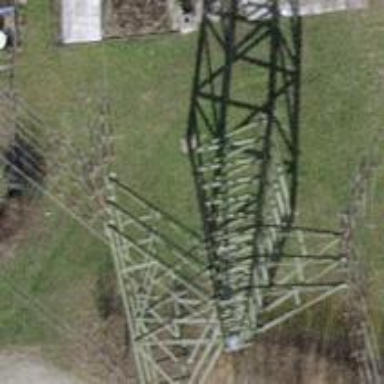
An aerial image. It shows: Power line in the image.